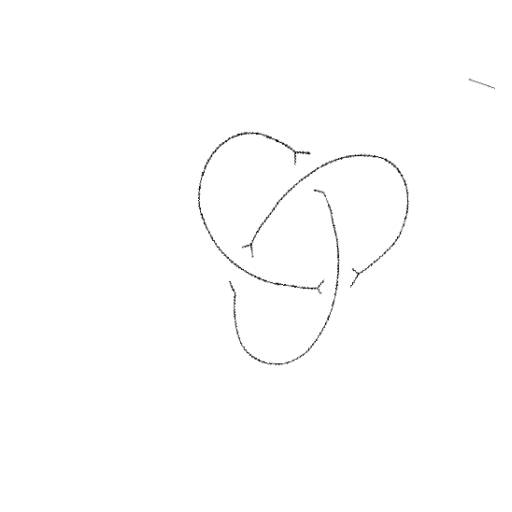
Crossing number: 3